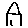
Label: house